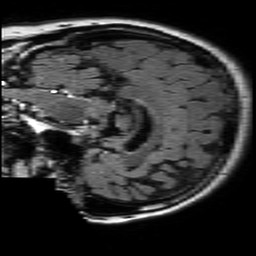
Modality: FLAIR
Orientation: sagittal
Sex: female
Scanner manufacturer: philips
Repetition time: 11 s
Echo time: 0.125 s